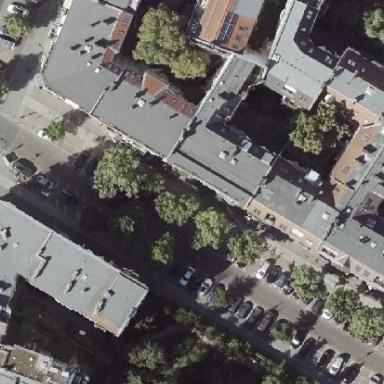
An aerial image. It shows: Residential building with red gambrel roof made of roof tiles. The building itself has grey color.